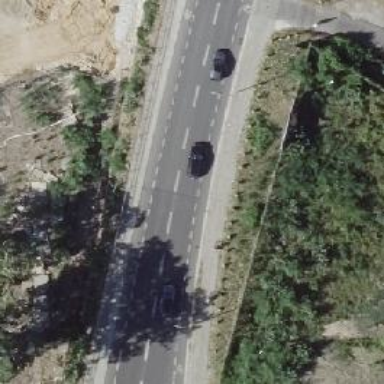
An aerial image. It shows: Both sides of the asphalt road have sidewalks. There is cycle lane with asphalt surface and embankment.